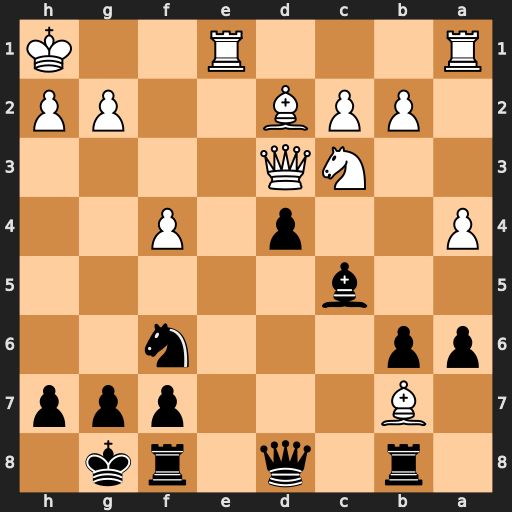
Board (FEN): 1r1q1rk1/1B3ppp/pp3n2/2b5/P2p1P2/2NQ4/1PPB2PP/R3R2K
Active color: b
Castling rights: -
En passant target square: -
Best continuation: dxc3 Qxd8 Rfxd8 Bxc3 Rxb7